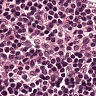
Metastatic tissue present: no